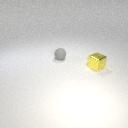
small yellow metal cube to the right of small gray rubber sphere